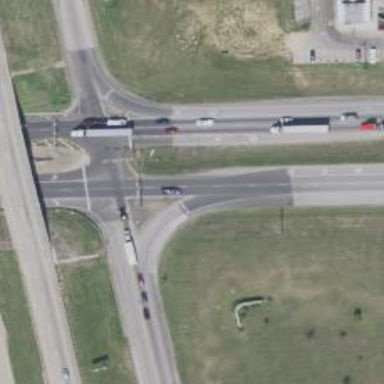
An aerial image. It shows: Trunk link highway.